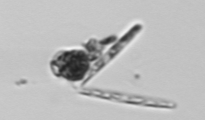
Label: Thalassionema